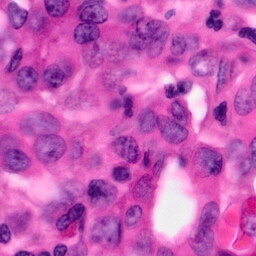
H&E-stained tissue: Pancreatic